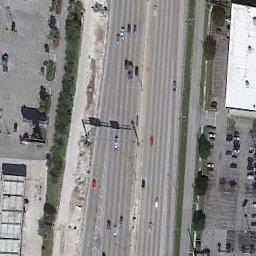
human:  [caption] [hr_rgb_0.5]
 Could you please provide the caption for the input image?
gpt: The freeway is next to the parking lot with some cars .

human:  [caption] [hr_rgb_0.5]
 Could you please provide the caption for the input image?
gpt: There are different Numbers of cars on each highway .

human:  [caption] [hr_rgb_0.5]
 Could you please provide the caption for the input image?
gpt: The straight freeway has some parking lots and white buildings on either side of the freeway .

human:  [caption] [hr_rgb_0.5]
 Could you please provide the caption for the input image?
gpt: There are many buildings and green plants on both sides of the freeway, There are many cars on the freeway, And many cars are parked in the open space beside the freeway .

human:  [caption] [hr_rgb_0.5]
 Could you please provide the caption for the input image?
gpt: There are green belts along the freeway with parking lots and some buildings around .